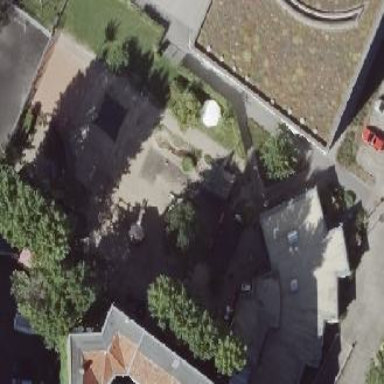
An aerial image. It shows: Kindergarten.